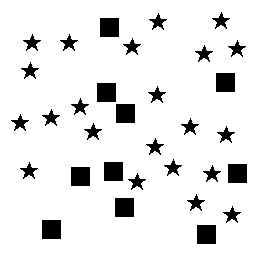
Squares: 10
Triangles: 0
Stars: 22
Total shapes: 32